Field crop: maize
Growth stage: 2
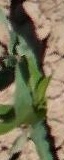
Species: maize